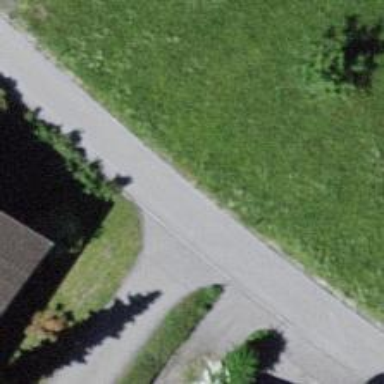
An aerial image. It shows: Asphalt road in residential area.